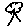
Label: tree